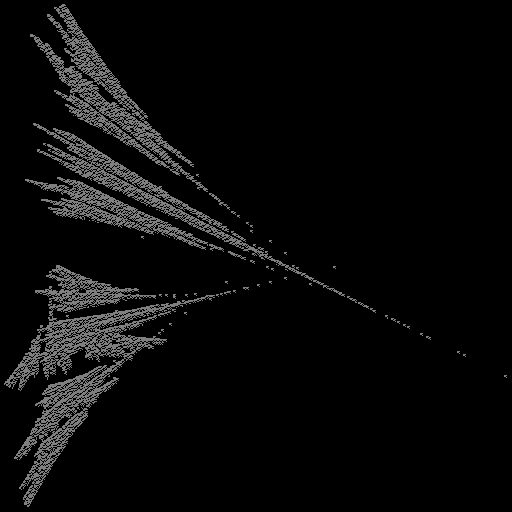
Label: ginkgo